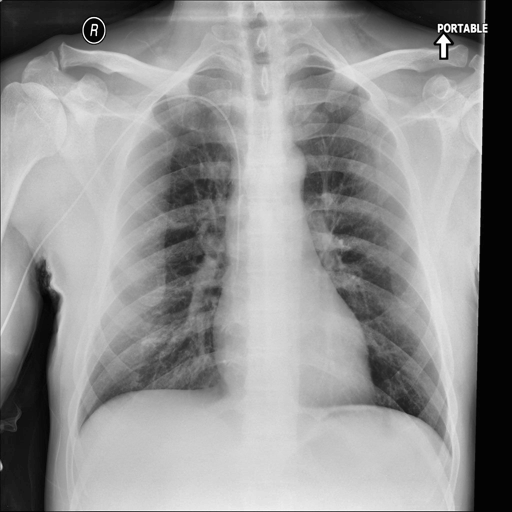
Finding: NORMAL